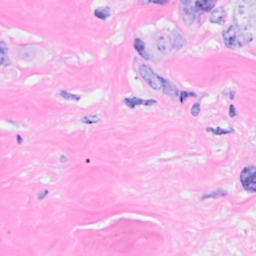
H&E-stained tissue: Breast